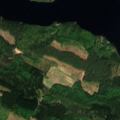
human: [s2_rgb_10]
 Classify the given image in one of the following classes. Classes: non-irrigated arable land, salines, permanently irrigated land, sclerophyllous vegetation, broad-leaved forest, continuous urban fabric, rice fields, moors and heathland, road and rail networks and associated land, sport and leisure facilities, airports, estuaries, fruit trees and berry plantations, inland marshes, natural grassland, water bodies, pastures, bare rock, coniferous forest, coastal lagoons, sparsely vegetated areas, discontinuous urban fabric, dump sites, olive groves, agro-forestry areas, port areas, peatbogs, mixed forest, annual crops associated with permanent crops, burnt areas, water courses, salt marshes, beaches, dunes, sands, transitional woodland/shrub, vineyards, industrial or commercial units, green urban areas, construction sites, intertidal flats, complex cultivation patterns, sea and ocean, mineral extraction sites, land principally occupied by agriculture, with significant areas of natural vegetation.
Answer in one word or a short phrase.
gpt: coniferous forest, mixed forest, water bodies